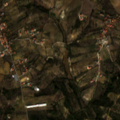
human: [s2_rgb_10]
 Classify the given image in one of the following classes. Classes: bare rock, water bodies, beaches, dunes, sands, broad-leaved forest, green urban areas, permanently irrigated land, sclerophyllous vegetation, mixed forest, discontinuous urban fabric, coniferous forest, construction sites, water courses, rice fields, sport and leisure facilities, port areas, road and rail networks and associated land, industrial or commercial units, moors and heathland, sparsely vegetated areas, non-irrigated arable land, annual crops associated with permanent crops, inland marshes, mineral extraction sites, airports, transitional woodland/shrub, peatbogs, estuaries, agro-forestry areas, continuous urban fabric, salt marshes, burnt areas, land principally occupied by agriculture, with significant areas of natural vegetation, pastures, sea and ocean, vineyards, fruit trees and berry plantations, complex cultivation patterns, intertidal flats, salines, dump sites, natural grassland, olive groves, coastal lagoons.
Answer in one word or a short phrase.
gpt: discontinuous urban fabric, fruit trees and berry plantations, olive groves, annual crops associated with permanent crops, land principally occupied by agriculture, with significant areas of natural vegetation